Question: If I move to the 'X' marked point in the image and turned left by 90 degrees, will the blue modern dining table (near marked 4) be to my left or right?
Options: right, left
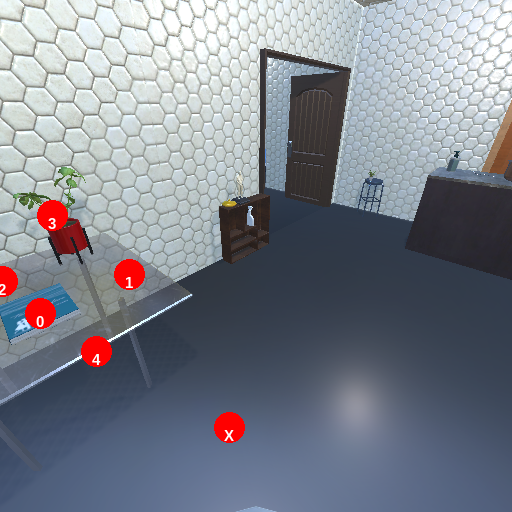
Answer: right